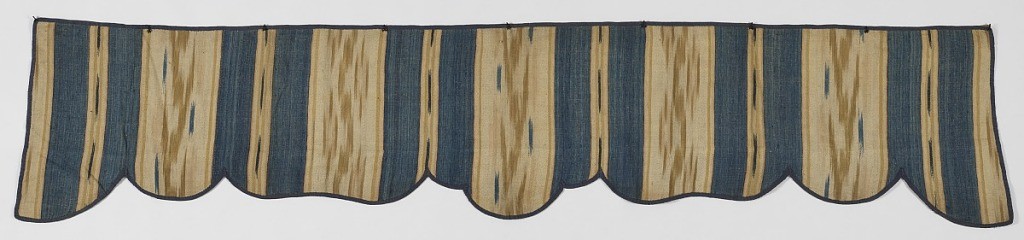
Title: Valance
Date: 18th century
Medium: cotton Technique: weft ikat in 1\2 twill
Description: Wide valance with bands of solid blue and ochre, pink and beige weft ikat. Same fabric used as part of the facing on the back of the valance. valance is bound with plain weave tape.